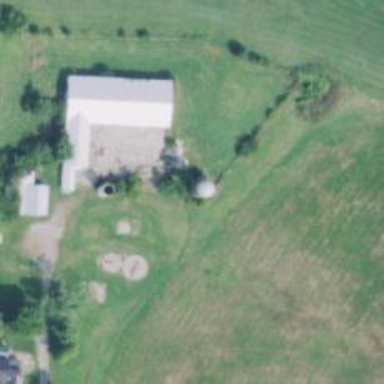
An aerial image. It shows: Silo.